高二 · 代数
(2014 安徽) $x, y$ 满足约束条件 $\left\{\begin{array}{l}x+y-2 \leq 0 \\ x-2 y-2 \leq 0 \\ 2 x-y+2 \geq 0\end{array}\right.$, 若 $z=y-a x$ 取得最大值的最优解页唯一,则实数 $a$

的值为 ( )
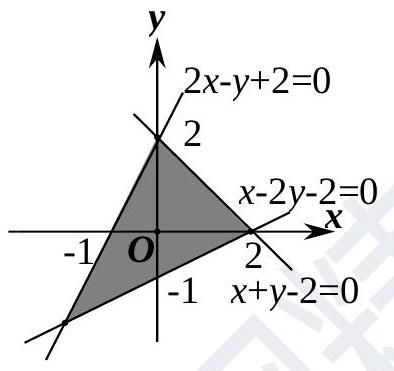
A. $\frac{1}{2}$ 或 -1
B. 2 或 $\frac{1}{2}$
C. 2 或 1
D. 2 或 -1
答案: D
解析: 解法一 由题中条件画出可行域,

可知三交点 $A(0,2), B(2,0), C(-2,-2)$, 则 $z_{A}=2, z_{B}=-2 a, z_{C}=2 a-2$, 要使目标函数取得最大值的最优解不唯一, 只要 $z_{A}=z_{B}>z_{C}$ 或 $z_{A}=z_{C}>z_{B}$ 或 $z_{B}=z_{C}>z_{A}$, 解得 $a=-1$ 或 $a=2$.解法二 目标函数 $z=y-a x$ 可化为 $y=a x+z$, 令 $l_{0}: y=a x$, 平移 $l_{0}$, 则当 $l_{0} / / A B$ 或 $l_{0} / / A C$时符合题意, 故 $a=-1$ 或 $a=2$.